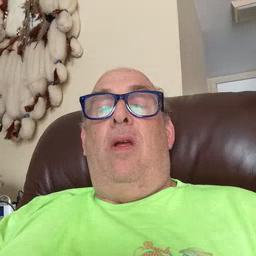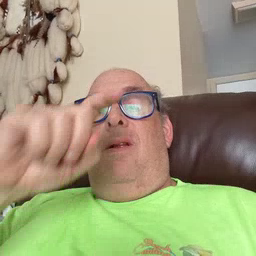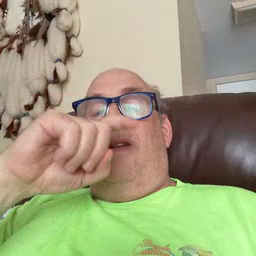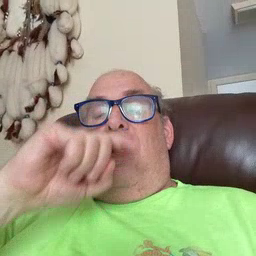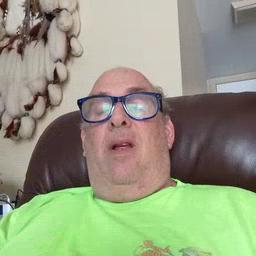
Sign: doll